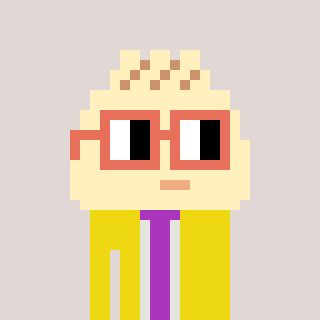
a pixel art character with square orange glasses, a porkbao-shaped head and a yellow-colored body on a warm background